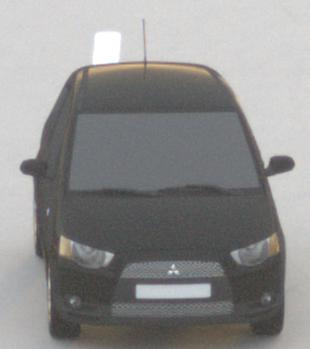
Make: Mitsubishi
Model: Colt 1.1
Detailed model: Colt (VI)
Model produced from: 2008/11
Model produced until: 2010/10
Doors: 3
Color: black
Road condition: dry road
Daytime: sunrise or sunset
Contrast: low contrast